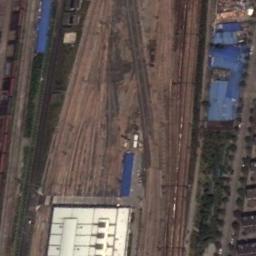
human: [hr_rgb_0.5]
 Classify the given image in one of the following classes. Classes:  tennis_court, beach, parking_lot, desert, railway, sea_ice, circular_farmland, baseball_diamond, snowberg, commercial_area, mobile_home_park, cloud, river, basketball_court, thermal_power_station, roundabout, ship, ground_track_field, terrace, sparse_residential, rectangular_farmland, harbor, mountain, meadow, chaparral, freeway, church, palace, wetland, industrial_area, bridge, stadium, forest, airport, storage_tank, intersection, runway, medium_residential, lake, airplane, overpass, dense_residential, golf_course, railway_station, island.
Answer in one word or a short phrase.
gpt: railway_station